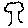
Label: tree